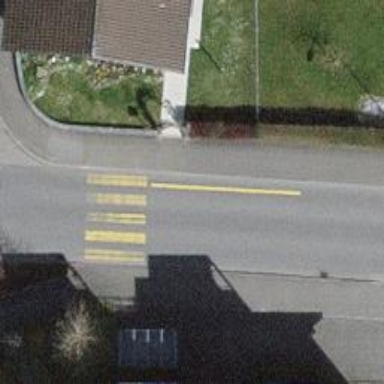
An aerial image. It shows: Uncontrolled zebra crossing with notable zebra markings.